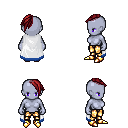
a pixel art fantasy rpg character, female body template, dark elf, purple skin, white trimmed cape, gold greaves, brunette long mohawk hairstyle, gold boots, four views (front, back, left, right), 2x2 character sprite sheet, small pixel art, hard edges, no anti-aliasing